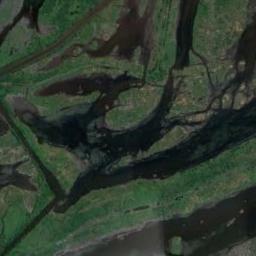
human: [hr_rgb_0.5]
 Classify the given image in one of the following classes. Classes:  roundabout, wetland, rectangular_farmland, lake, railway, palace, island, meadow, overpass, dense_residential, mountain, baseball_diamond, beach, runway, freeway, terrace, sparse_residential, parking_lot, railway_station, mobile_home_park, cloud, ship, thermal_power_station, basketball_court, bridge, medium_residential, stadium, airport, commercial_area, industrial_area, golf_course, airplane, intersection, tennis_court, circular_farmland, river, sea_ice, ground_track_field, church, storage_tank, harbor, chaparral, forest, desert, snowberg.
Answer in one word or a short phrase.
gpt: wetland